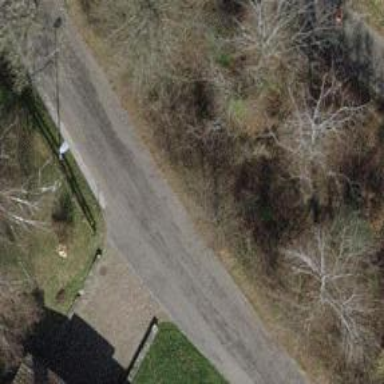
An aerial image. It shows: Smooth asphalt road in residential area.